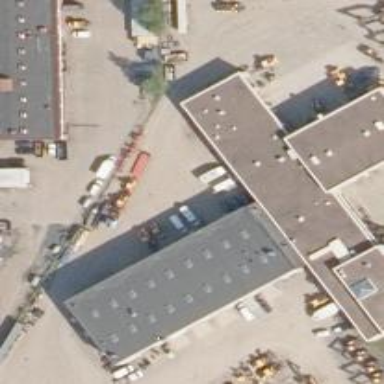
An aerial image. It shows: Office building.